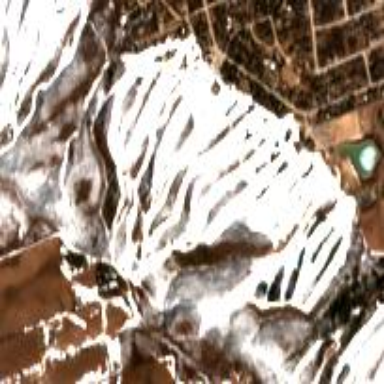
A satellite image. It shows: Area designated for winter sports.